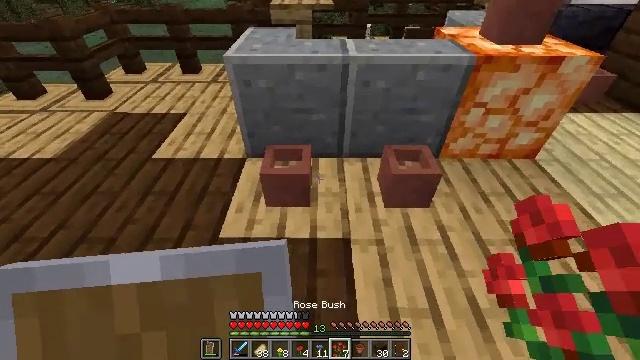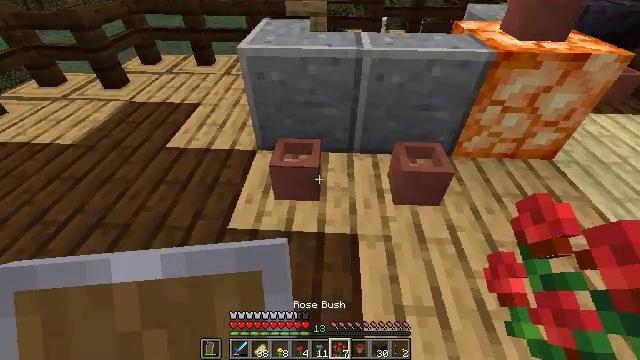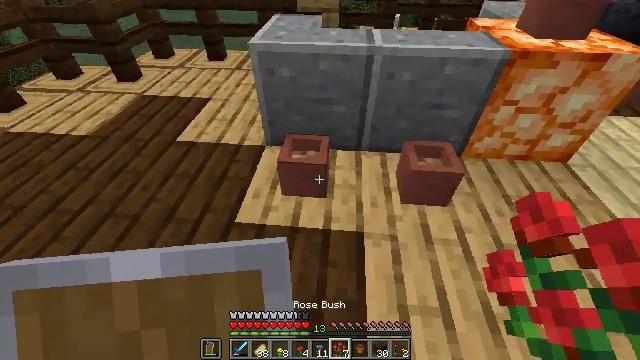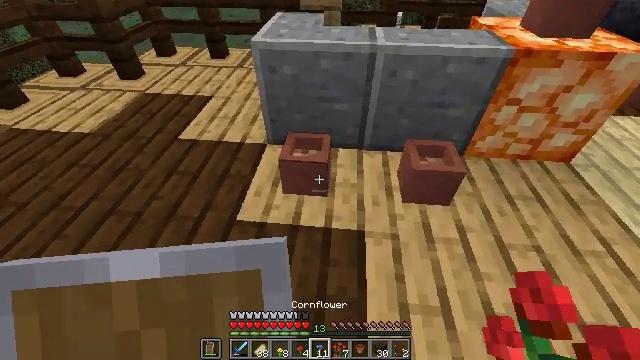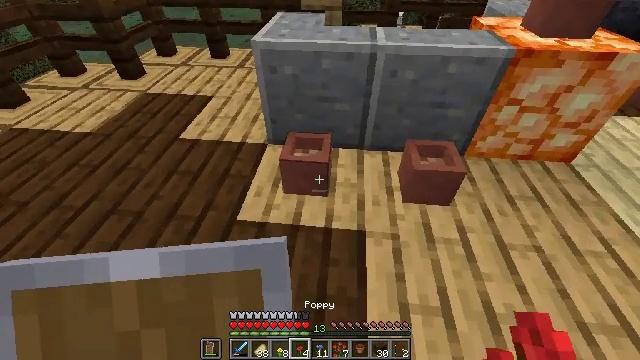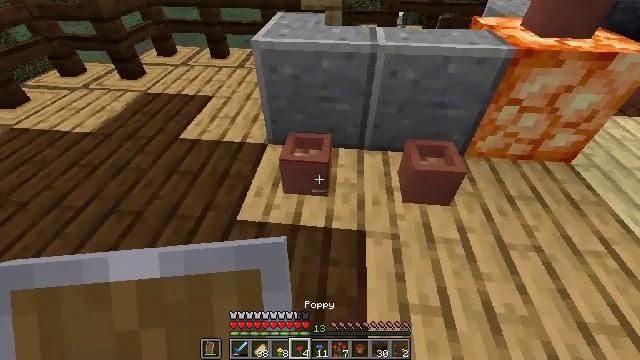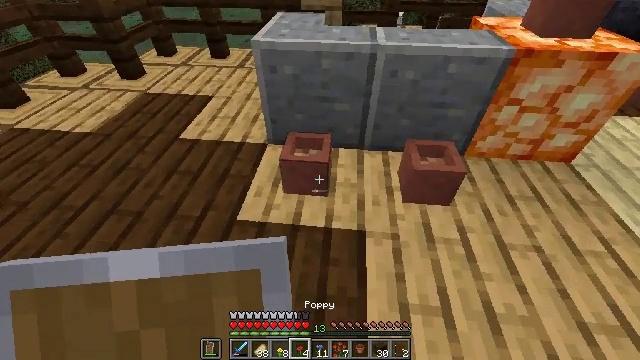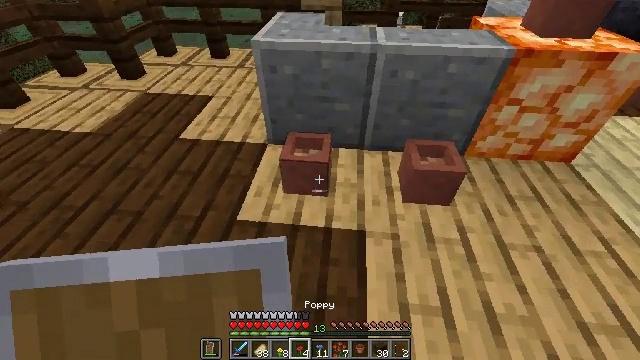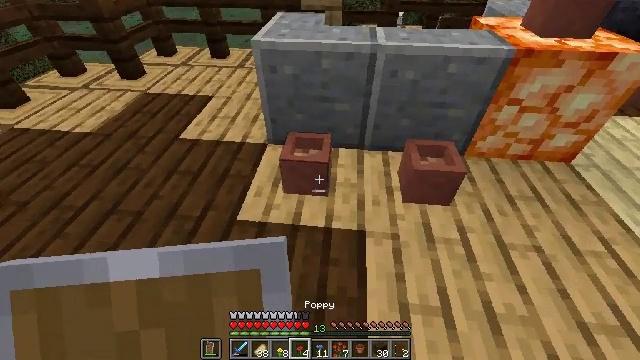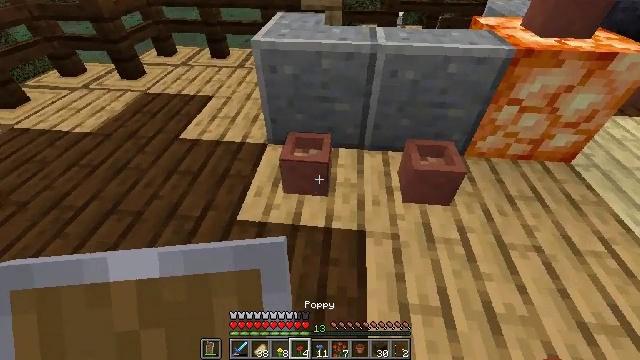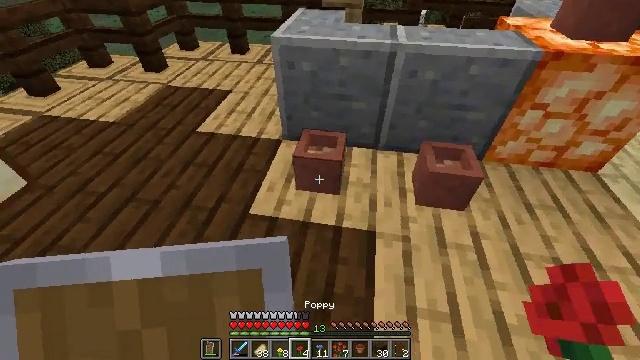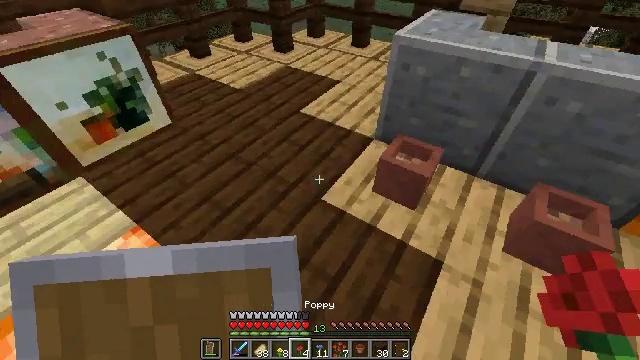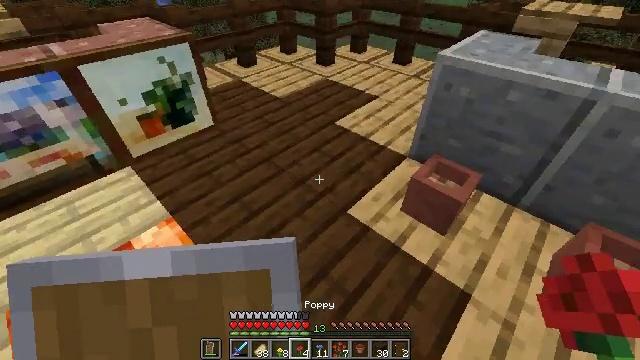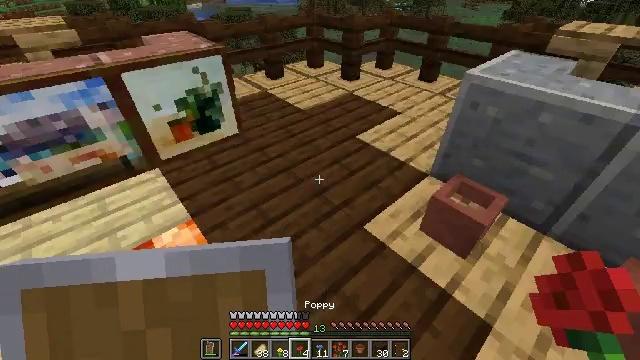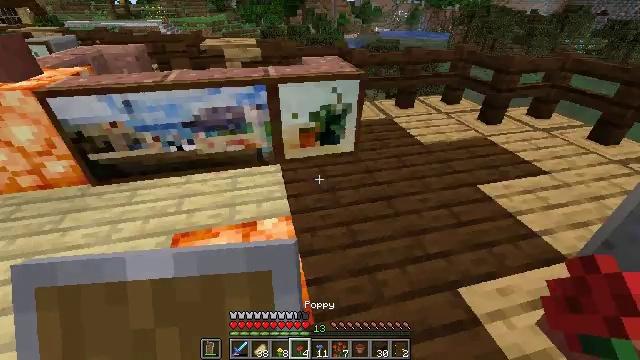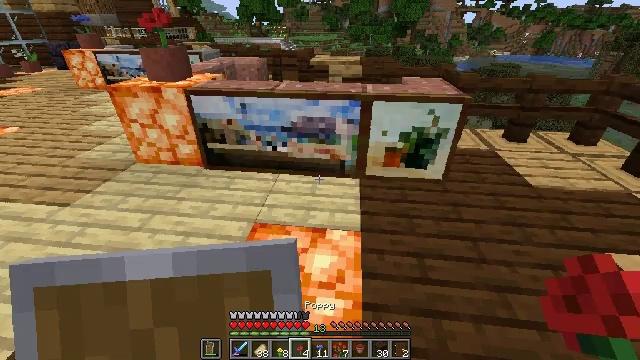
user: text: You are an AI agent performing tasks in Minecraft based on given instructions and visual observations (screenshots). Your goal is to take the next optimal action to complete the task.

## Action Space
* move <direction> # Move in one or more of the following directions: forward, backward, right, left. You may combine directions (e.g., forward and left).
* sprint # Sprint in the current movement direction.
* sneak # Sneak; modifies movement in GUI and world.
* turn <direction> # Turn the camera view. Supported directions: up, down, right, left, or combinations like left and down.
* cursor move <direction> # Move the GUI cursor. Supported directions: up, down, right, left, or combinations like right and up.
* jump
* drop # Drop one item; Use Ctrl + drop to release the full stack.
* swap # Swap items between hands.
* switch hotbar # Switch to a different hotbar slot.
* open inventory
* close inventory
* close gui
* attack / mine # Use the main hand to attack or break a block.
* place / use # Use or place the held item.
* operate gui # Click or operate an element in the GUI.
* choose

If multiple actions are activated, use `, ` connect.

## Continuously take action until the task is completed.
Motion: motion action
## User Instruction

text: Reclaim the oxeye daisy from the pot.
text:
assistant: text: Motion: turn left and down
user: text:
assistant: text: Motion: turn left
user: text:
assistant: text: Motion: no_op
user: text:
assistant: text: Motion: no_op
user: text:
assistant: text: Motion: no_op
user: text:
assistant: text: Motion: no_op
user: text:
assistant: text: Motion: no_op
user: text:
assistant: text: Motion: no_op
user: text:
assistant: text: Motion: no_op
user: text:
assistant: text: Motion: turn left
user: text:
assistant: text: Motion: turn left
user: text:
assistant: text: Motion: turn left and up
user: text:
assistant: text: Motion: turn left and up
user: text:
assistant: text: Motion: turn left and up
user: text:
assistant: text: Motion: turn left and up
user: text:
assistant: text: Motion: move back
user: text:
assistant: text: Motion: move back
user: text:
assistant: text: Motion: move back
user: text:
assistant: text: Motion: move back
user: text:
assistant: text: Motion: move back
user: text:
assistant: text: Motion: move back
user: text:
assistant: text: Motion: no_op
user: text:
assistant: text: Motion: no_op
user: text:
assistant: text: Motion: turn right
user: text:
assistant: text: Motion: turn right and down
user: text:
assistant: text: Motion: turn right and down
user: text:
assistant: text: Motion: turn right
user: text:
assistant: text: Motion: no_op
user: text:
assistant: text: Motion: no_op
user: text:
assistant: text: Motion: no_op